Question: How to make a angled arrow like this with gradient and transparent?
I made a block with gradient here. need help to convert into arrow.
## http://jsfiddle.net/jitendravyas/aZ65c/2/
I need a compatible with ie8 compatibility

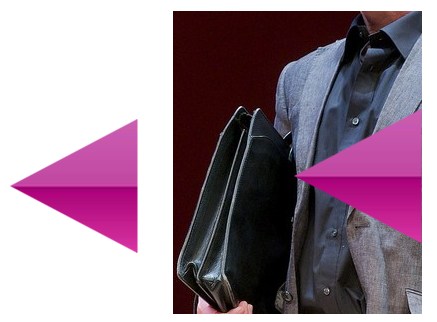
Answer: @jitendar; check this out i make it with pure css:
'''
.button {width:70px;
height:140px;
overflow:hidden;
}
.button:after {
content:"";
width:100px;
height:100px;
background: linear-gradient(left top, #cb60b3 0%,#c146a1 50%,#a80077 51%,#db36a4 100%);
-moz-transform: rotate(45deg);
-webkit-transform: rotate(45deg);
display:block;
margin-top:20px;
margin-left:25px;
}
'''
Check the fiddle <URL>